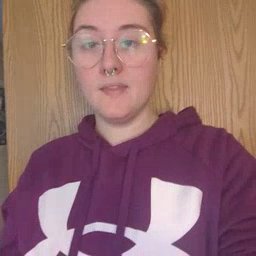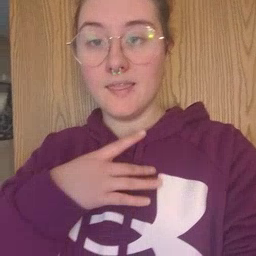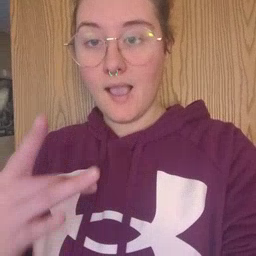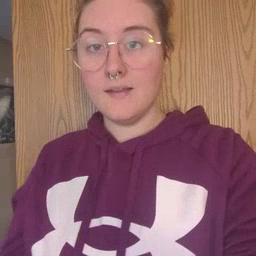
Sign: like